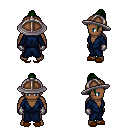
a pixel art fantasy rpg character, male body template, human, dark skin, blue robe, red pants, green short topknot hairstyle, chain helm, metal gloves, brown slippers, four views (front, back, left, right), 2x2 character sprite sheet, small pixel art, hard edges, no anti-aliasing